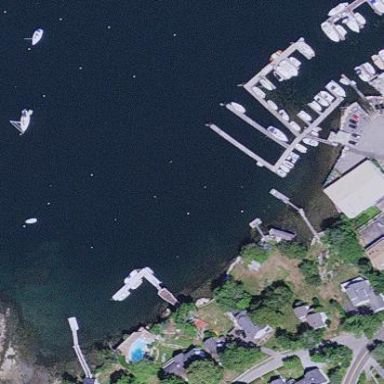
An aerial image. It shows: Marina on leisure land.